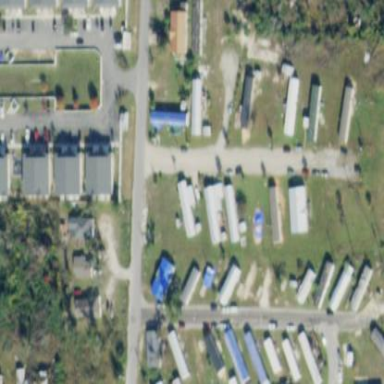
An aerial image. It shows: Residential area known as trailer park.